Question: In the temp table there are only two columns available. I would like to get the most recent ID for each load, as shown in the picture below.
I have tried this but it doesn't give me the answer I need.
'''
select max(rn_plus_1),a.load, a.id from( select a.load,
a.id,
ROW_NUMBER() over(order by a.id desc) rn from max_num a group by load
, id) a
'''

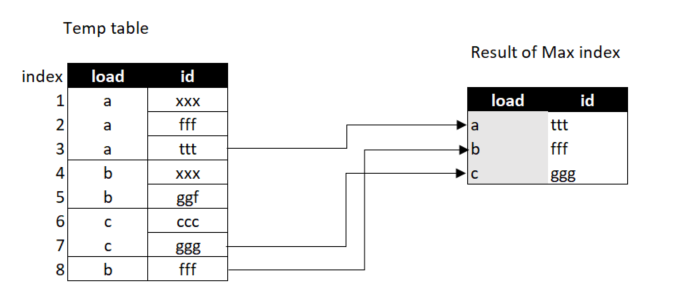
Answer: TEMP_TABLE lacks a sequential primary key or any other indicator for order of insertion. So it is not possible to get the latest ID for a LOAD using the columns of the table itself.
However, there is one option: <URL>. This is a pseudo-column which identifies the System Change Number for the which changed the table. So we can reconstruct the order of insertion by sorting the table on ORA_ROWSCN.
There are some caveats:
1. By default the SCN applies to the block level. Consequently all the rows in a block have the same SCN. It's a good enough approximation for wide tables but hopeless for a two-column toy like TEMP_TABLE. We can track SCN at the row level but only if the table is created with ROWDEPENDENCIES. The default is NOROWDEPENDENCIES. Unfortunately, we cannot use ALTER TABLE here. You will need to drop and recreate the table (*) to enable ROWDEPENDENCIES.
2. The SCN applies to the transaction. This means the solution will only work if each row in TEMP_TABLE is inserted in a separate transaction.
3. Obviously this is only possible if TEMP_TABLE is an actual table and not a view or some other construct.
Given all these criteria are satisfied here is a query which will give you the result set you want:
'''
select load, id
from ( select load
, id
, row_number() over (partition by load order by ora_rowscn desc) as rn
from temp_table
)
where rn = 1
'''
There is <URL>.
---
If you need to keep the data in TEMP_TABLE the steps are:
1. rename TEMP_TABLE to whatever;
2. create table TEMP_TABLE as select * from whatever rowdependencies;
3. drop table whatever;
However, the SCN will be the same for the existing rows. If that matters you'll have to insert each row one at a time, in the order you wish to preserve, and commit after each insert.